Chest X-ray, AP view. Patient: 39 years old, sex F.
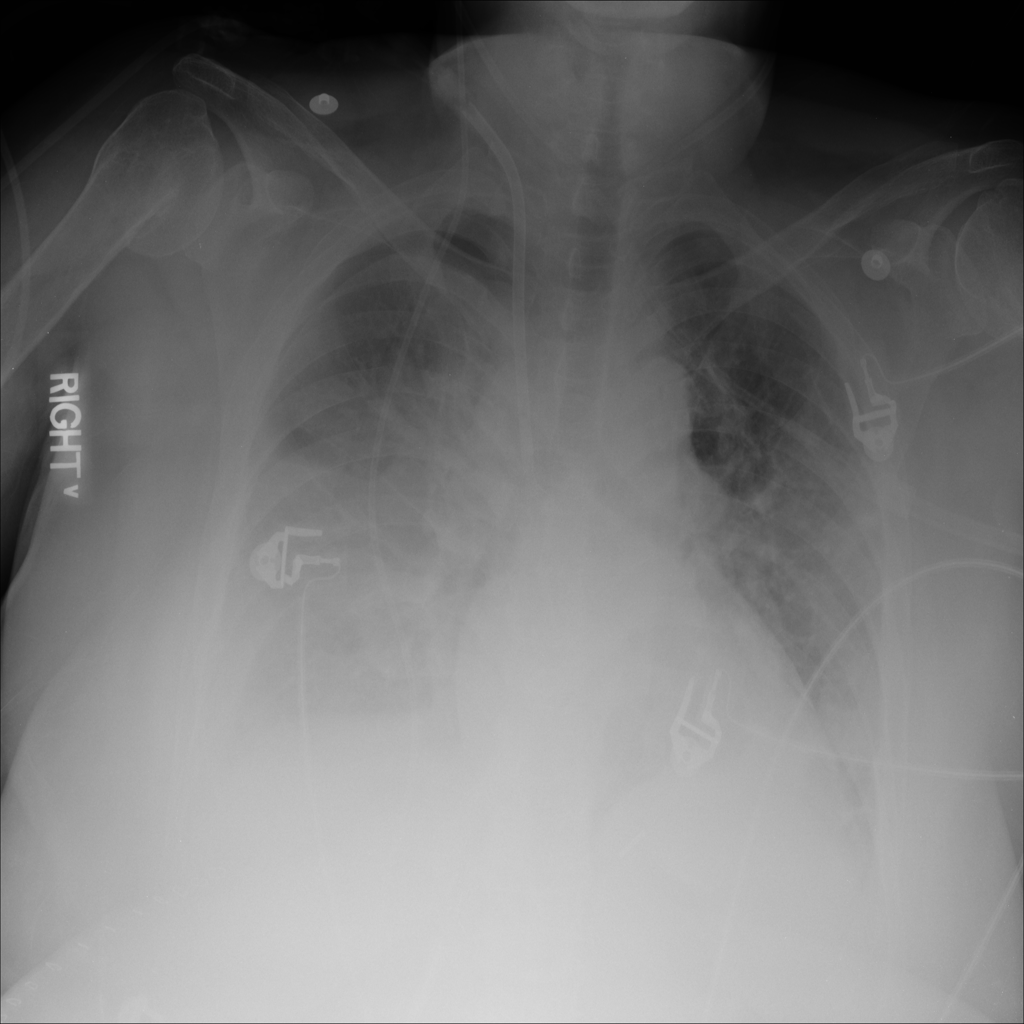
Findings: No Finding